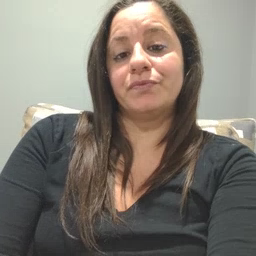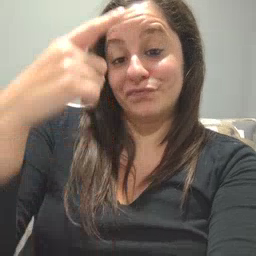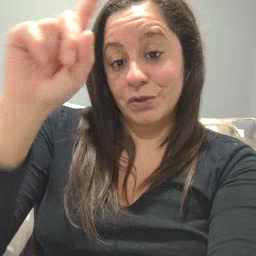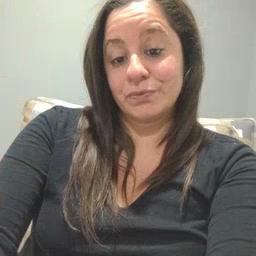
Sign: for